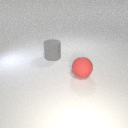
large red rubber sphere in front of large gray rubber cylinder